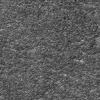
Atmospheric dust classification: not_dusty